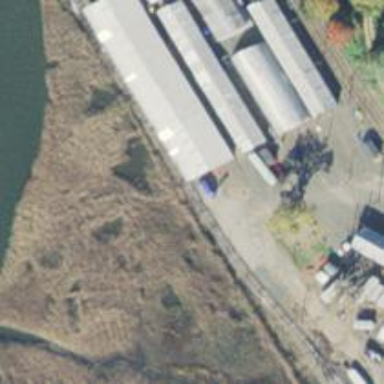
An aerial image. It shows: Preserved railway yard with electrified contact lines.